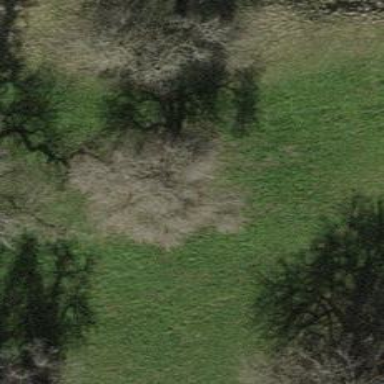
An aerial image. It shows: Beautiful tree in nature.